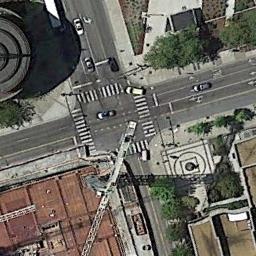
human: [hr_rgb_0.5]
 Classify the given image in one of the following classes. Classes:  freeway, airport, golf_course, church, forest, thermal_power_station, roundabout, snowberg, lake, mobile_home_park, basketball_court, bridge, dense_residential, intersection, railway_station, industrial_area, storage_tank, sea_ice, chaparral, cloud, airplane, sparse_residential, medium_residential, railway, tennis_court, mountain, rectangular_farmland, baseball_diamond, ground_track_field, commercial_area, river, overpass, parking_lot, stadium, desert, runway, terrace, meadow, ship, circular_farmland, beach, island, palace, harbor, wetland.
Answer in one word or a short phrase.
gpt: intersection